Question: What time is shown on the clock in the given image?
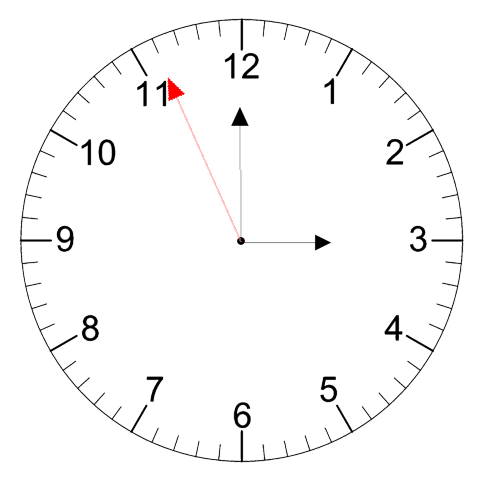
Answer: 02:59:56